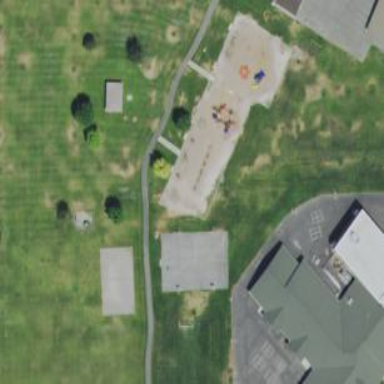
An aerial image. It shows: Playground area for leisure activities on the land.